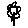
Label: flower